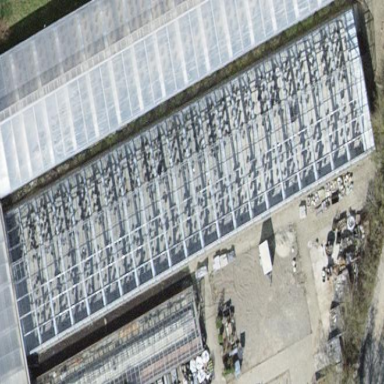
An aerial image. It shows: Greenhouse.